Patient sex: M
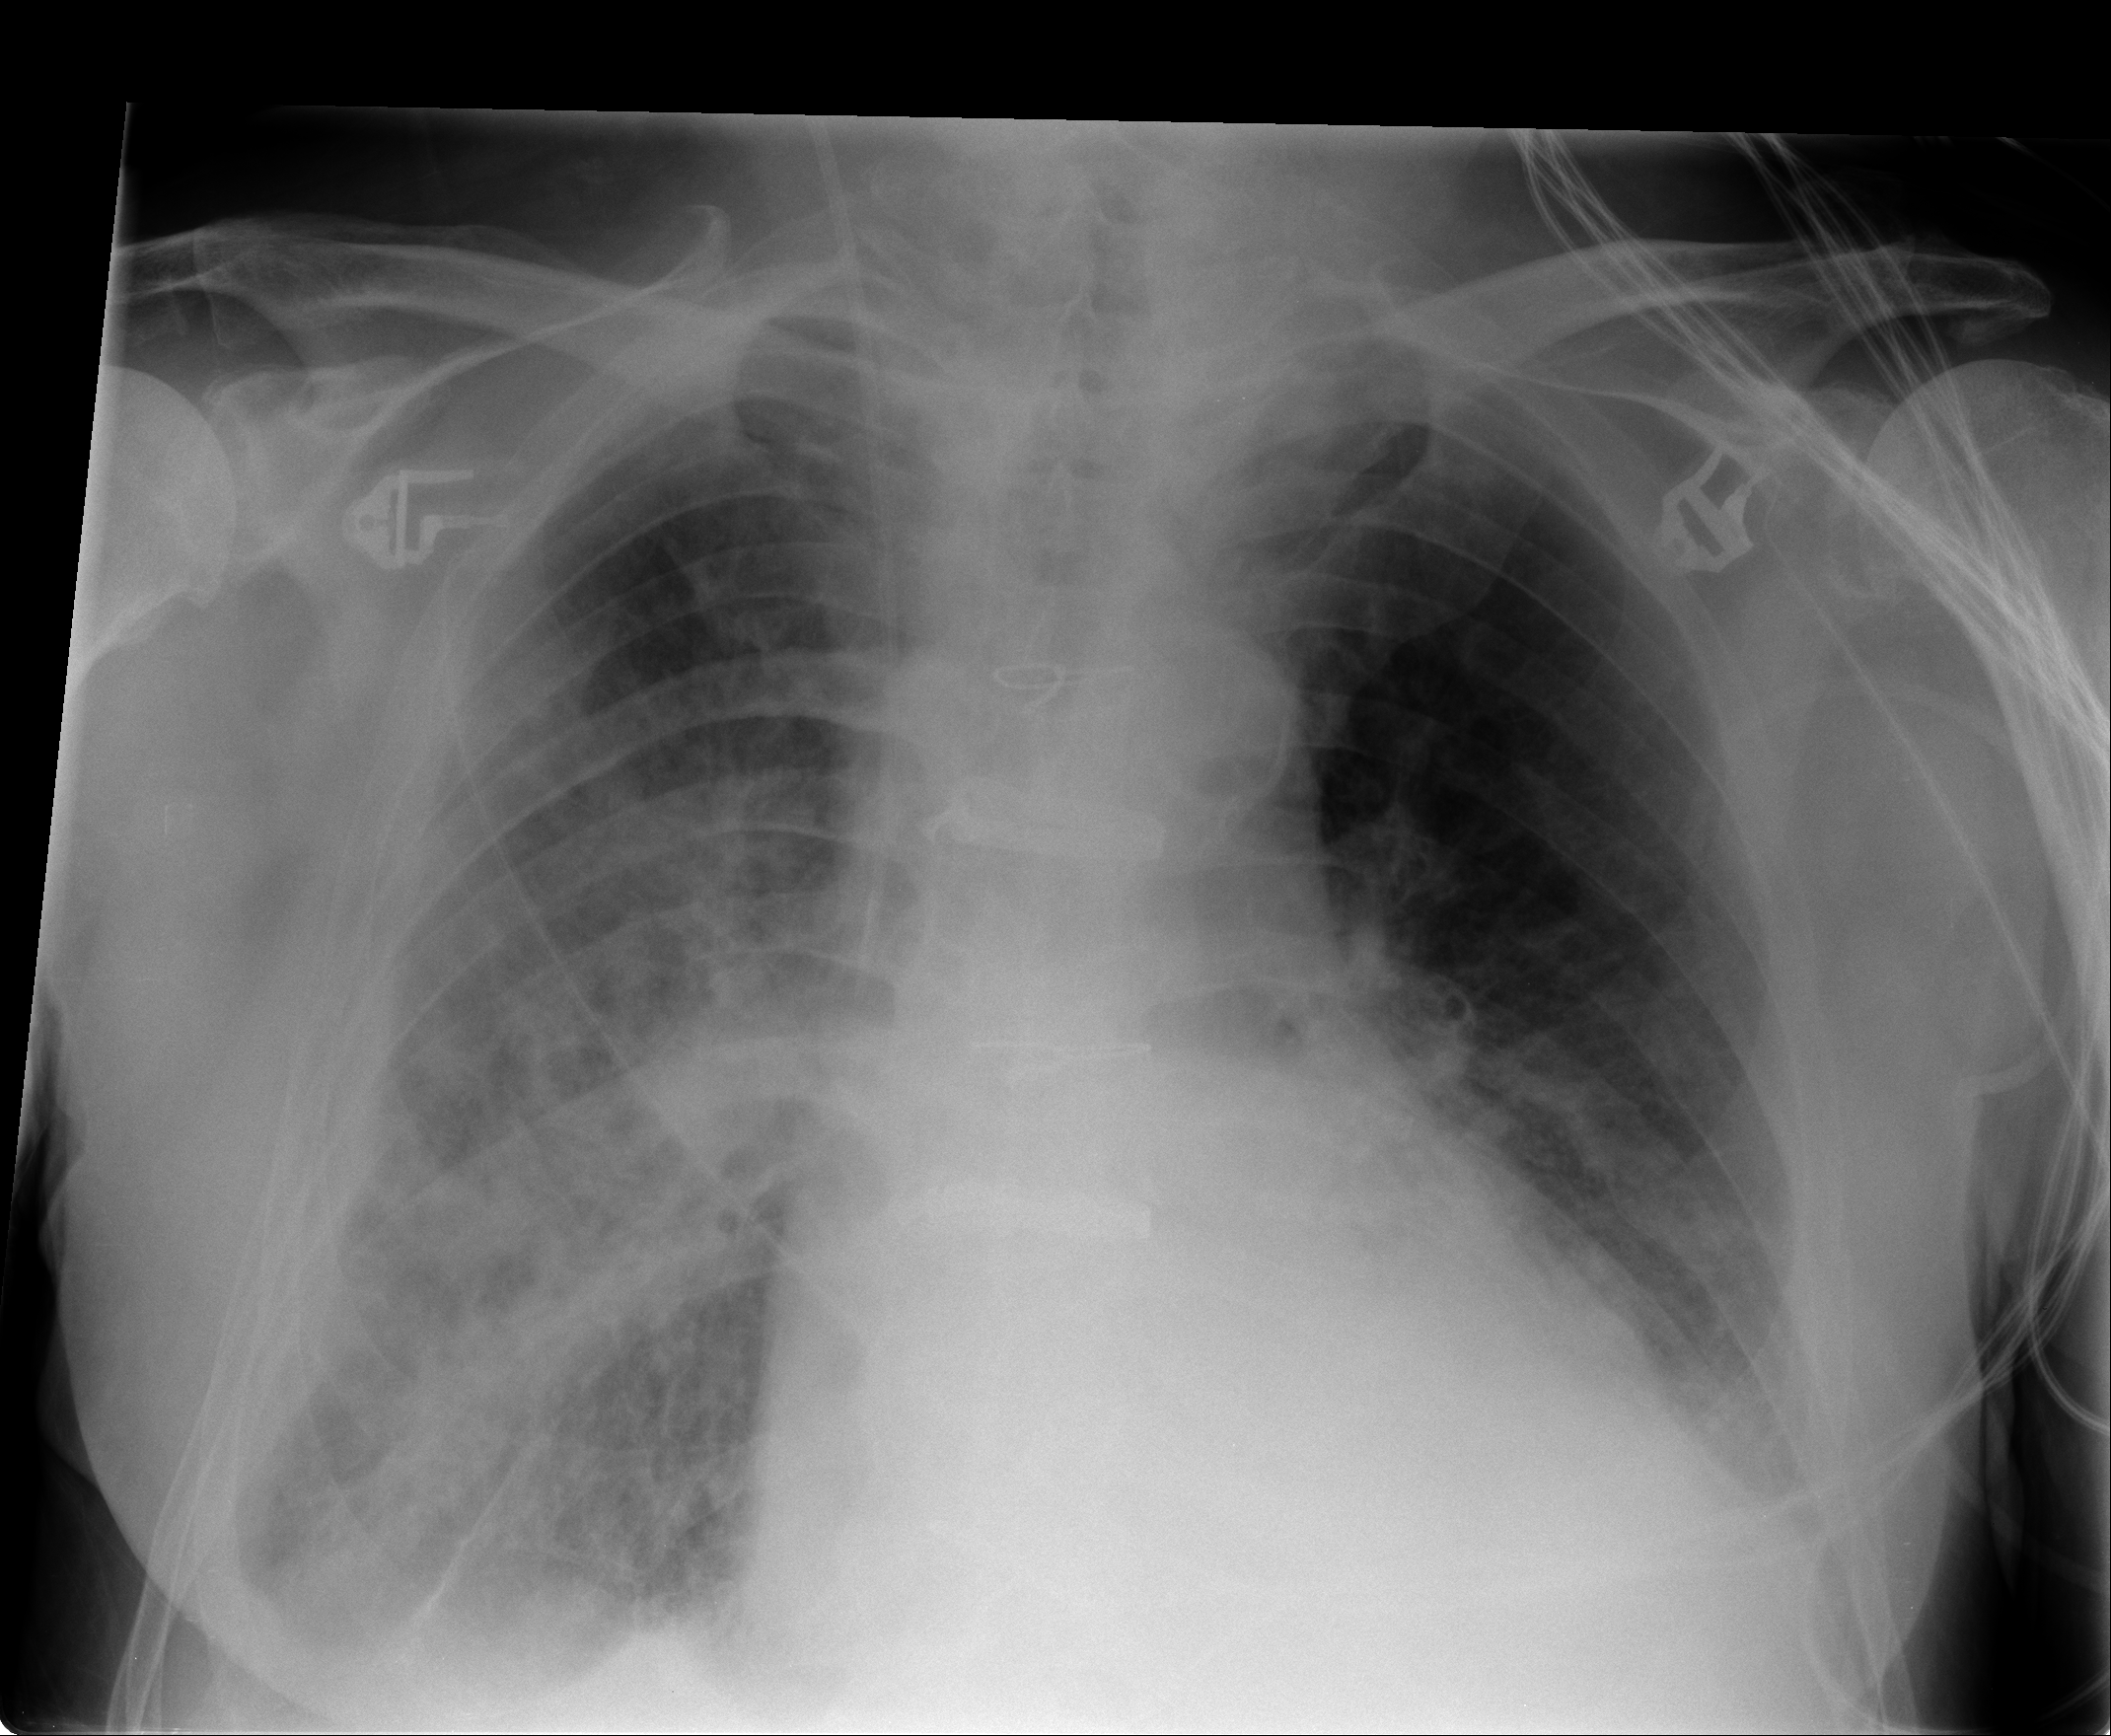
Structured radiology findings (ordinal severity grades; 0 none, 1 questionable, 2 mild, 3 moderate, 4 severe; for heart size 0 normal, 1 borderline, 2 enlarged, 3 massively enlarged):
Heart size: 2
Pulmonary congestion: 2
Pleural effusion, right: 2
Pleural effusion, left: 2
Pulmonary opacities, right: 4
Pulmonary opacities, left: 2
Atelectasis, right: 2
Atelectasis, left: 2